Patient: sex M, age 64
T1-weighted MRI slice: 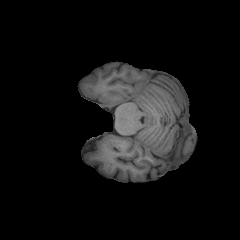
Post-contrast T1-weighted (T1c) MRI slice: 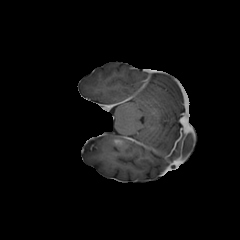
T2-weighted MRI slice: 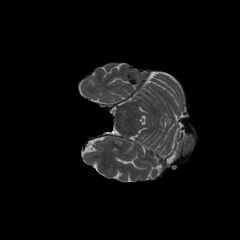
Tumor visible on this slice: yes
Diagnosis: Astrocytoma, IDH-wildtype
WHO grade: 3